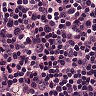
Metastatic tissue present: no